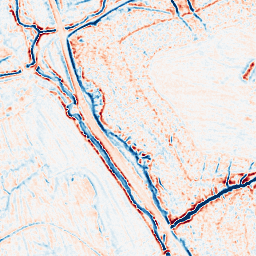
Category: edge_preserving
Decomposition family: bilateral
Decomposition parameters: d: 9
sigma_color: 25
sigma_space: 150
Upsampling method: cubic_mitchell
Upsampling parameters: scale: 2
Upsampling scale: 2